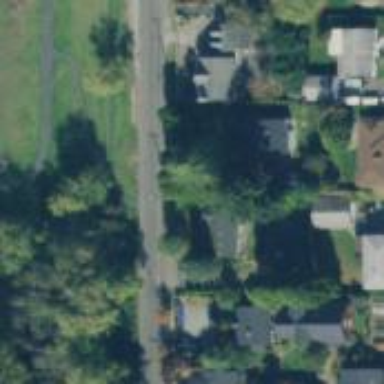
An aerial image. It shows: Residential road with separate sidewalk.